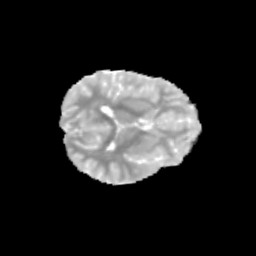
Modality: MD
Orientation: axial
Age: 12
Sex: female
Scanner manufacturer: siemens
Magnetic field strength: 3 T
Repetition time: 3.8 s
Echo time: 0.07 s